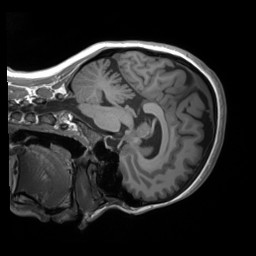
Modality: T1w
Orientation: sagittal
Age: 32
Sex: female
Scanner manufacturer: siemens
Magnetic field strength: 3 T
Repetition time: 1.8 s
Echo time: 0.00241 s